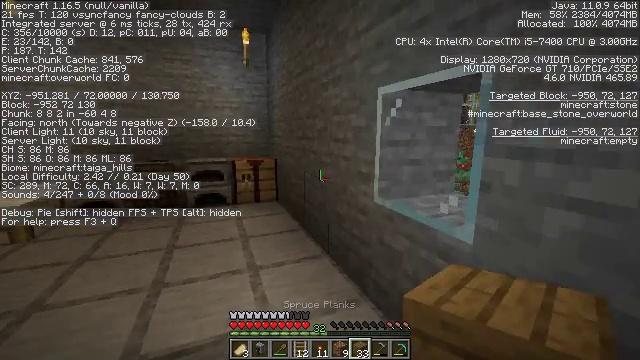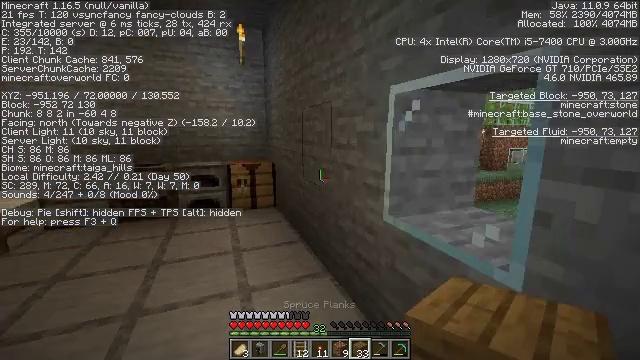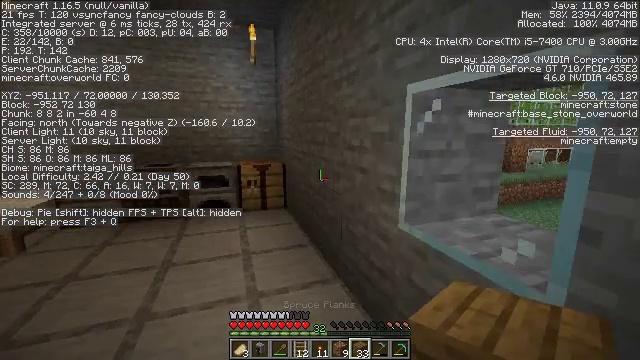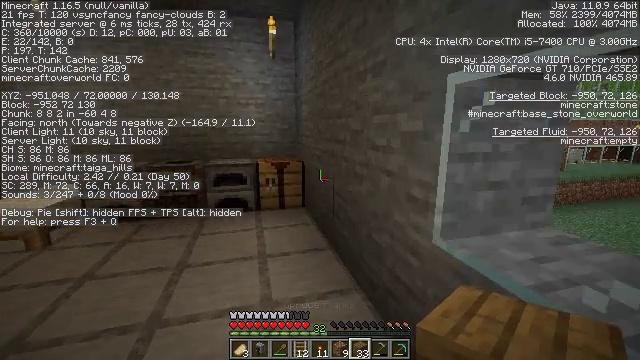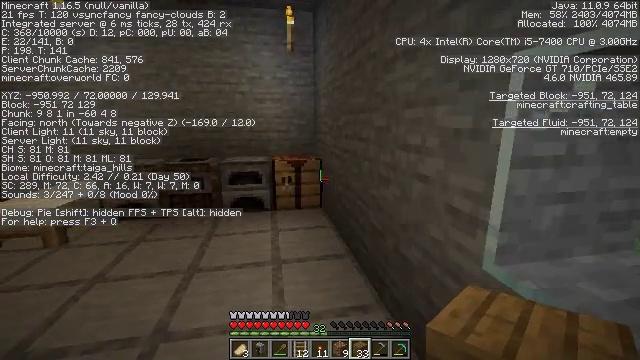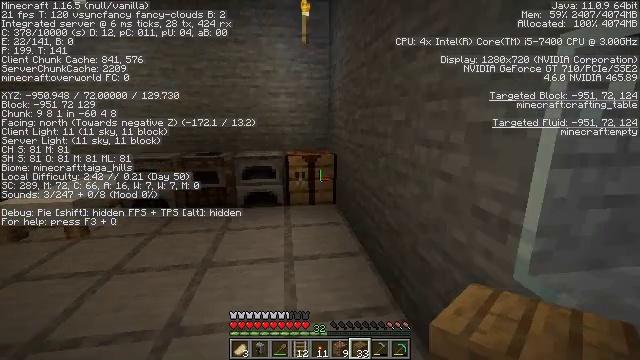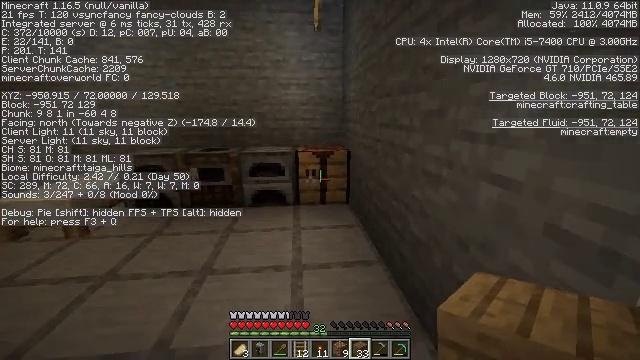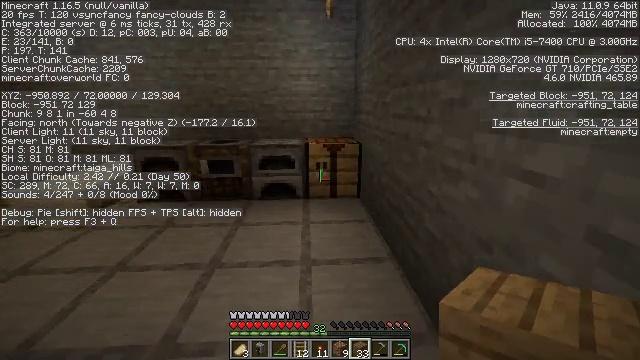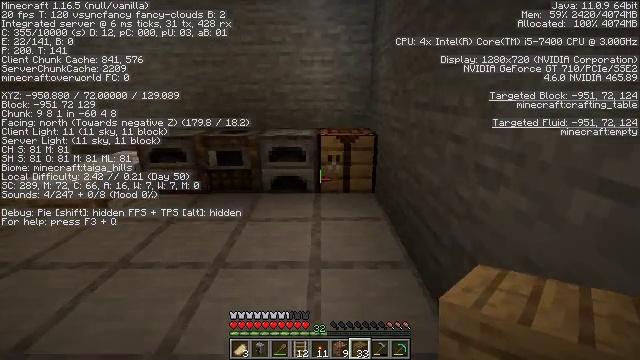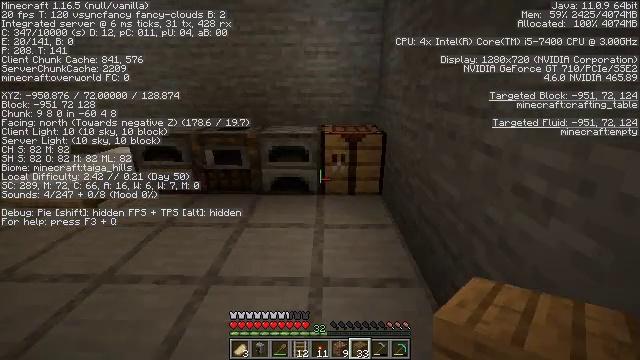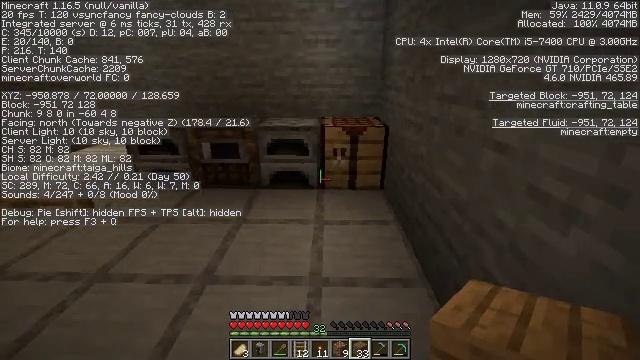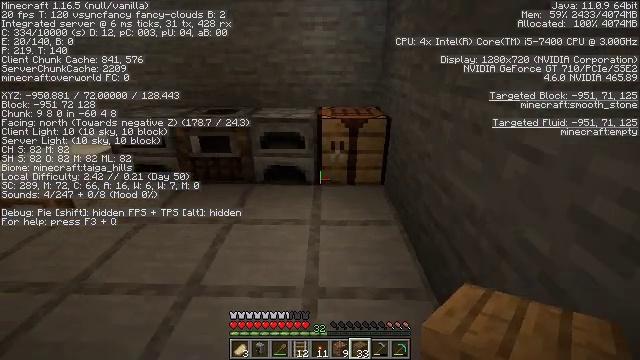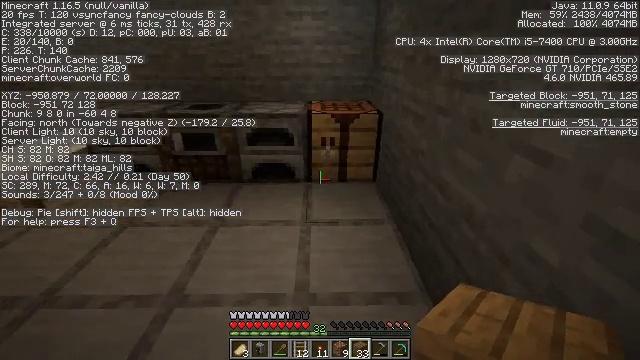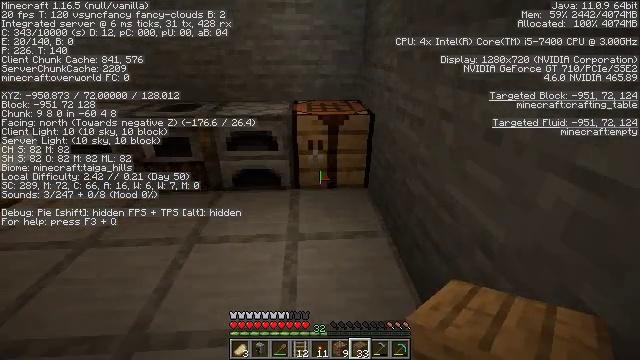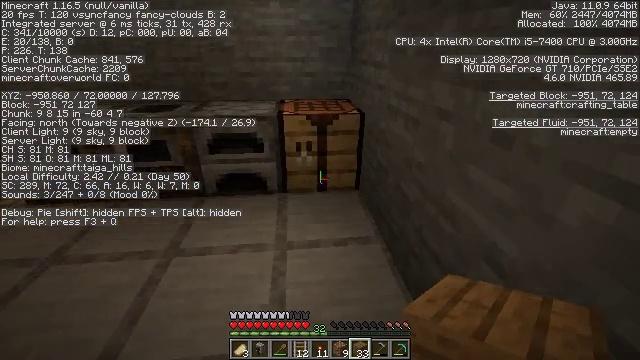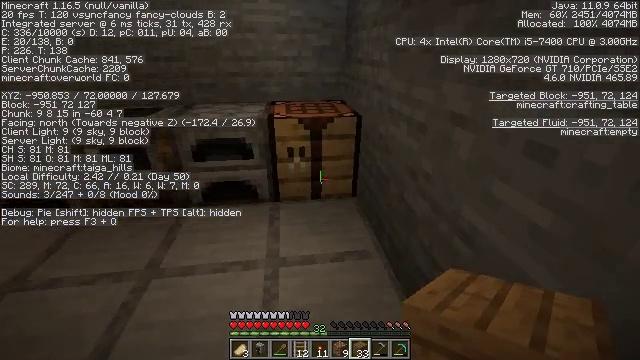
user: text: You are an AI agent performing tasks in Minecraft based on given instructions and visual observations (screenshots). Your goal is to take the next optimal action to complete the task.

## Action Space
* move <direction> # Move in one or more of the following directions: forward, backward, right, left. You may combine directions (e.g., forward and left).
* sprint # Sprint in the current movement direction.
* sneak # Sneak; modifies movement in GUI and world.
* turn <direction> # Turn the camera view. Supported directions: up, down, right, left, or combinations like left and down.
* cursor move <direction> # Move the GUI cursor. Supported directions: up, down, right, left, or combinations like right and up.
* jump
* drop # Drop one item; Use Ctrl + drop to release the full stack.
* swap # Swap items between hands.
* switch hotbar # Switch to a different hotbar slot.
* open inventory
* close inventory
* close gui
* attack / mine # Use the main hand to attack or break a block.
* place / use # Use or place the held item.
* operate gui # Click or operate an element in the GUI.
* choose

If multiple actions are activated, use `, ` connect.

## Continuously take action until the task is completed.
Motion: motion action
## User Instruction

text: Use sticks and spruce planks to craft a spruce fence gate.
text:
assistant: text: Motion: move forward
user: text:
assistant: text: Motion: move forward, turn left
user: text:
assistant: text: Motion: move forward, turn left
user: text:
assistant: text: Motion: move forward, turn left
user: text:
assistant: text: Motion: move forward, sprint, turn left and down
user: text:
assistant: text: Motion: move forward, sprint, turn left and down
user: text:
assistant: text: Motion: move forward, sprint, turn left and down
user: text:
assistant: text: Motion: move forward, sprint, turn left and down
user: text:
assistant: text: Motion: move forward, turn left and down
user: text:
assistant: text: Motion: move forward, turn down
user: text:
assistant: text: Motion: move forward, turn down
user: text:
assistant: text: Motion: move forward, turn right and down
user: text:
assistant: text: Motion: move forward, turn right
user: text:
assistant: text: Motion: move forward, turn right
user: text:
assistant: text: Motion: turn right
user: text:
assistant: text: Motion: turn right
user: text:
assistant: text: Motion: no_op
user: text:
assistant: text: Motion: use / place
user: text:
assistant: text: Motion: use / place
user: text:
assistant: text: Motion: use / place
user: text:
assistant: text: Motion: no_op
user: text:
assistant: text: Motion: no_op
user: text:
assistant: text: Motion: no_op
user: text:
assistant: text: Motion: no_op
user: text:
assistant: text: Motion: no_op
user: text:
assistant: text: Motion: no_op
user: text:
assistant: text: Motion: no_op
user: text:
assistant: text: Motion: no_op
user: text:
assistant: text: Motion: no_op
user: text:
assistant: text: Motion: no_op